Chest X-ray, AP view. Patient: 65 years old, sex M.
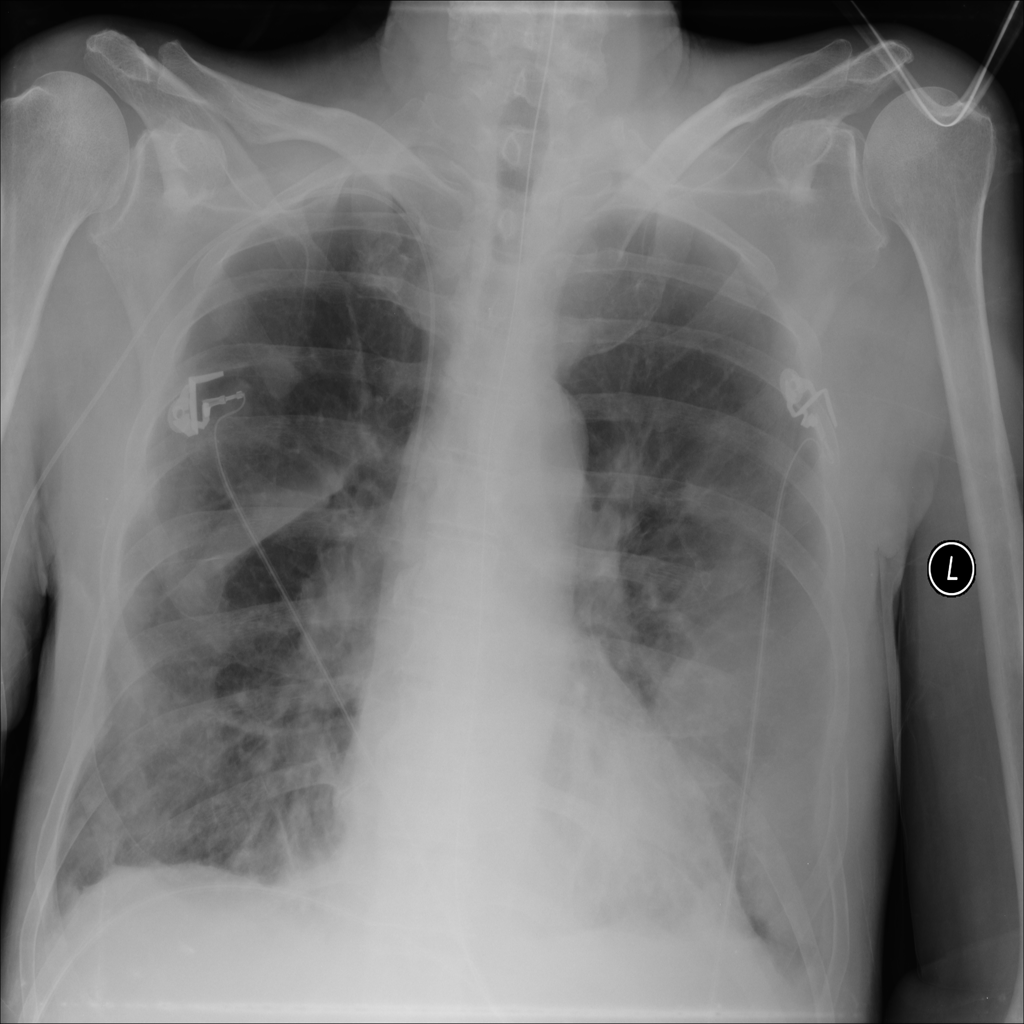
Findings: Mass